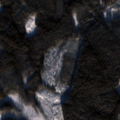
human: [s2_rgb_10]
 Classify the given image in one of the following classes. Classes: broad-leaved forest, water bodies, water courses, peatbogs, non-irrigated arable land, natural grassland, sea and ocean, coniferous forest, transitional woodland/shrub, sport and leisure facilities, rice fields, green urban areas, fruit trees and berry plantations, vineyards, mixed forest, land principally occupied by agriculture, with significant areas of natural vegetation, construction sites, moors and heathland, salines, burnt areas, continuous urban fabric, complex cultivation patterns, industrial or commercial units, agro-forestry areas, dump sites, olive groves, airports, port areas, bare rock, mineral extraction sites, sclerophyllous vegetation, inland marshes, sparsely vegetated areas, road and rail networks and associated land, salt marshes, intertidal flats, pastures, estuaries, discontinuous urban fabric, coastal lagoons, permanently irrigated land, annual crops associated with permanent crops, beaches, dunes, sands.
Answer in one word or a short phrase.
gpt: coniferous forest, transitional woodland/shrub